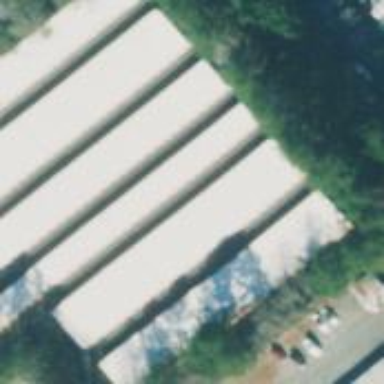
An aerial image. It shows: Warehouse building.